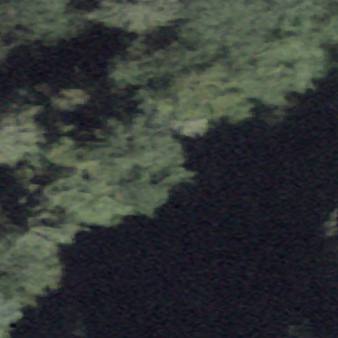
Label: other